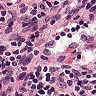
Metastatic tissue present: no